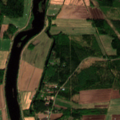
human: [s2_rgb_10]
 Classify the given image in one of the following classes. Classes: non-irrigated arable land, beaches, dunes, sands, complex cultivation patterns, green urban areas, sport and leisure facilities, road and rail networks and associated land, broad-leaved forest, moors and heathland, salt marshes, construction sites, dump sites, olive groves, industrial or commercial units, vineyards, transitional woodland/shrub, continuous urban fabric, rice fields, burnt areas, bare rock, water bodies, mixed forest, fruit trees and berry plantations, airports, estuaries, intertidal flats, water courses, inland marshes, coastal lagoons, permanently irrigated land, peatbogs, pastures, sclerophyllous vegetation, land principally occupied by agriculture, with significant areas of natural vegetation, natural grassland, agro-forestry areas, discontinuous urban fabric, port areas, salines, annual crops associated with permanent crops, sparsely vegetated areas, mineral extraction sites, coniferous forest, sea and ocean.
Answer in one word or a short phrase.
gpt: non-irrigated arable land, land principally occupied by agriculture, with significant areas of natural vegetation, mixed forest, water courses